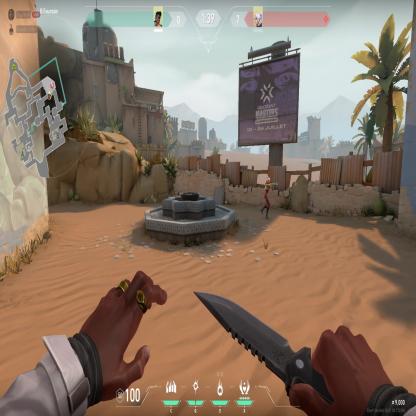
Label: enemy